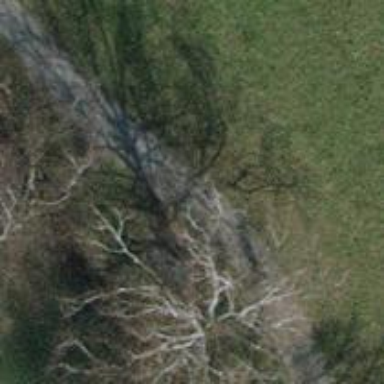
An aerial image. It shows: Brown bench in the vicinity.